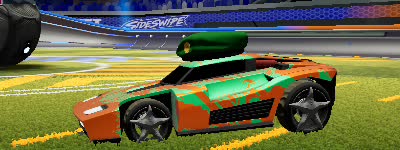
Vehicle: breakout